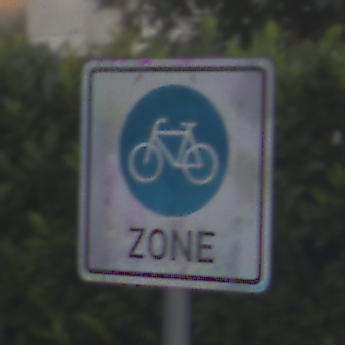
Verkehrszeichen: BeginnFahrradzone
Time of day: SunriseSunset
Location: Outdoor (Urban)
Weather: Clear
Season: NotSpecified
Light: Natural